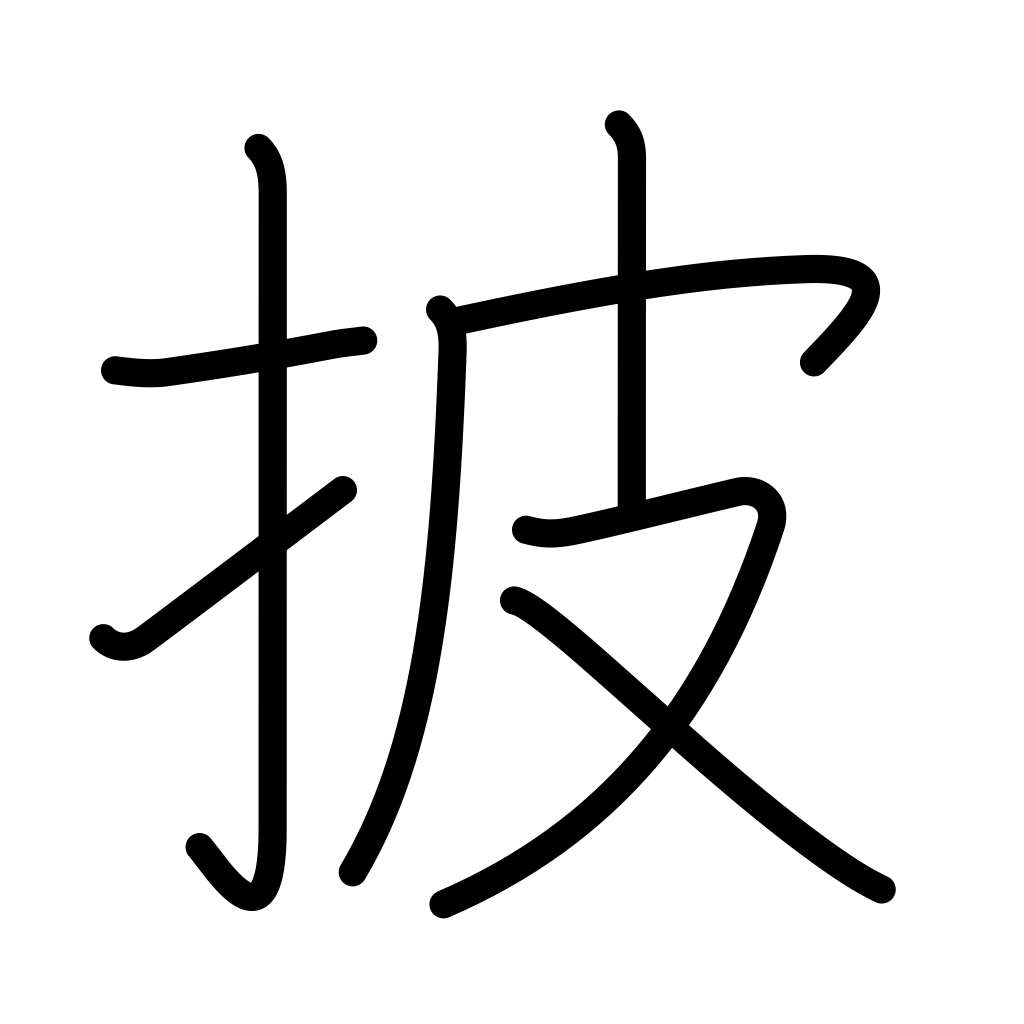
Meaning: expose, open